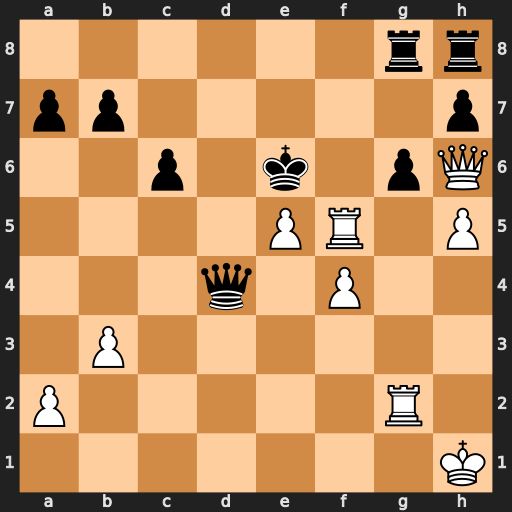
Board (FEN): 6rr/pp5p/2p1k1pQ/4PR1P/3q1P2/1P6/P5R1/7K
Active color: w
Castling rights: -
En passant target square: -
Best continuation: Rf6+ Kd7 Rd6+ Qxd6 exd6